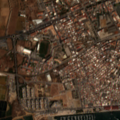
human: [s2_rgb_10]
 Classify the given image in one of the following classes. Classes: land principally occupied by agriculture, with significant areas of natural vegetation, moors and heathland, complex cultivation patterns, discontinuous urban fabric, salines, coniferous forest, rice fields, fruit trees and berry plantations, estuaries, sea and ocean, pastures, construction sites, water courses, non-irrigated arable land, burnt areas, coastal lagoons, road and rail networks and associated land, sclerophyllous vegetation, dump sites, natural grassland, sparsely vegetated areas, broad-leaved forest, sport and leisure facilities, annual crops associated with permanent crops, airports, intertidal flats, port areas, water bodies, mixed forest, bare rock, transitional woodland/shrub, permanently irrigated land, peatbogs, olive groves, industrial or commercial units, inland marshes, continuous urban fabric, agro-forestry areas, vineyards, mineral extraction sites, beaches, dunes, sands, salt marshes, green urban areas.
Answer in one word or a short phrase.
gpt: continuous urban fabric, discontinuous urban fabric, complex cultivation patterns, salines, intertidal flats